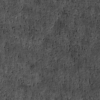
Label: not_dusty